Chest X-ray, PA view. Patient: 39 years old, sex F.
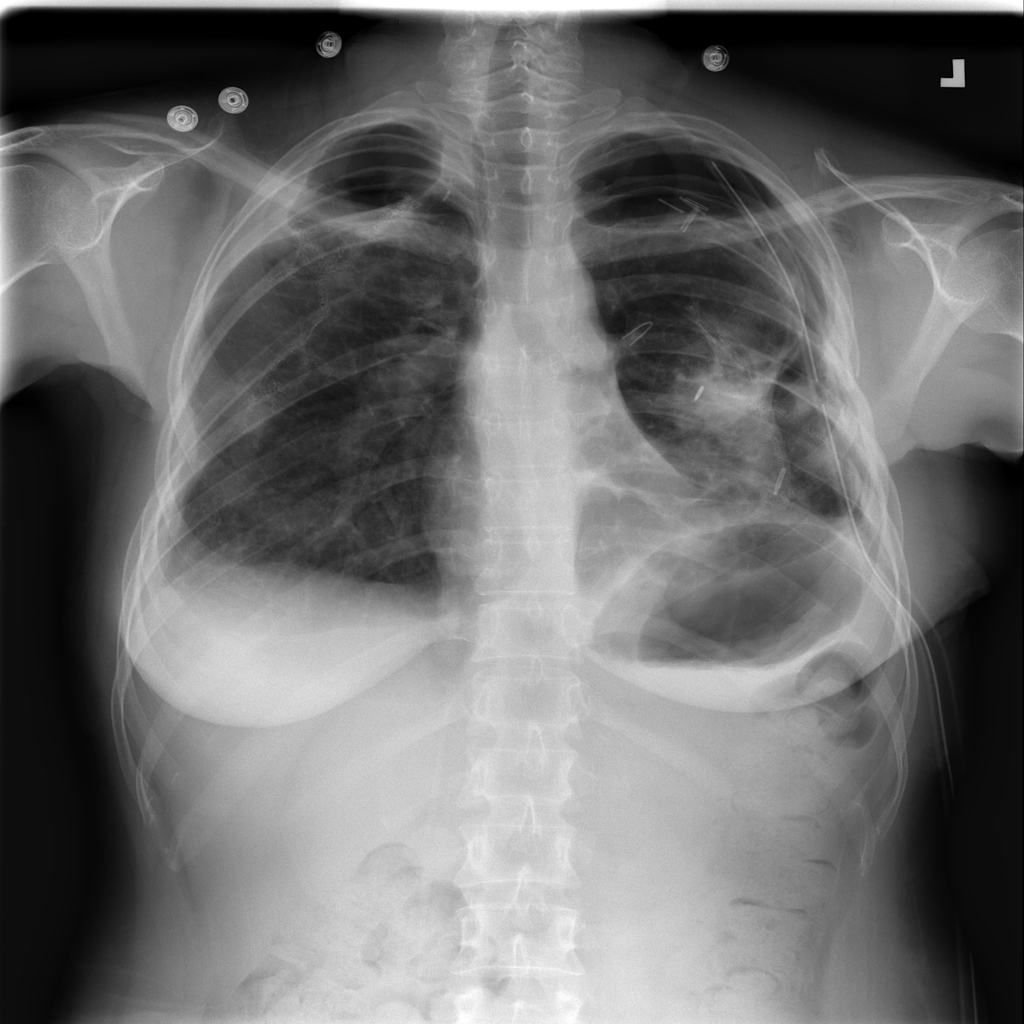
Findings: Pneumothorax